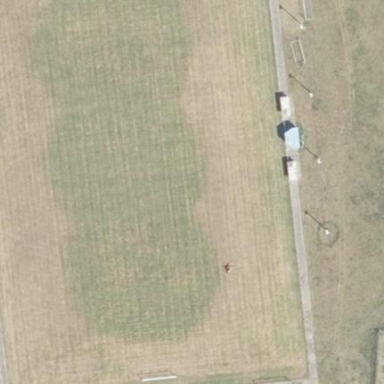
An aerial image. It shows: Grass pitch designated for soccer.